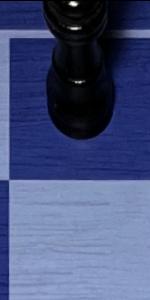
Label: Empty